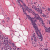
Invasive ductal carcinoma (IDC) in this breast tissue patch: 0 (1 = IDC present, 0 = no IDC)